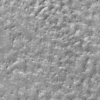
Label: not_dusty